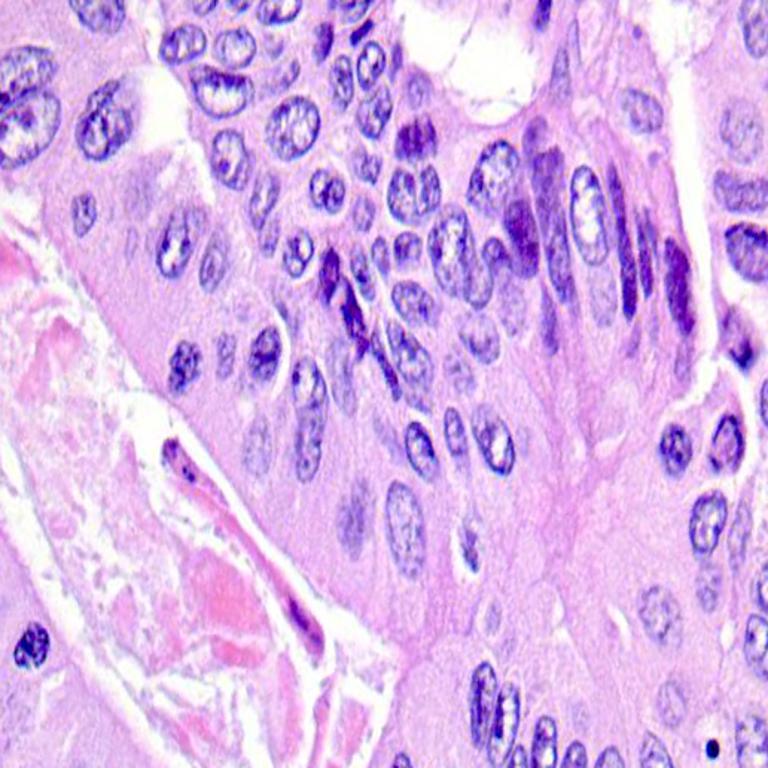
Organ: colon
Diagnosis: adenocarcinomas